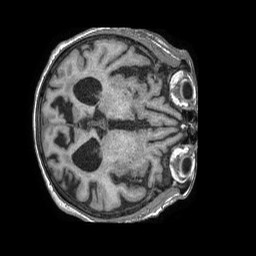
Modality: T1w
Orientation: axial
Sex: female
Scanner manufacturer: philips
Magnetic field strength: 1.5 T
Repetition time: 0.007812 s
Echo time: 0.003569 s